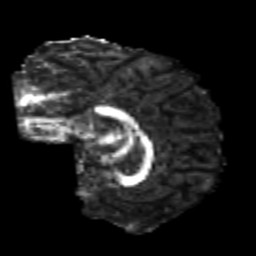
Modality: FA
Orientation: sagittal
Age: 22
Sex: female
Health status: healthy
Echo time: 0.074 s